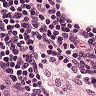
Metastatic tissue present: no